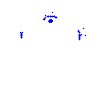
Particle: kaon